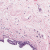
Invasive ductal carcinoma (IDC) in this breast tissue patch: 0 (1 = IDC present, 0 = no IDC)